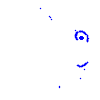
Particle: proton